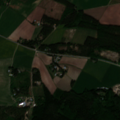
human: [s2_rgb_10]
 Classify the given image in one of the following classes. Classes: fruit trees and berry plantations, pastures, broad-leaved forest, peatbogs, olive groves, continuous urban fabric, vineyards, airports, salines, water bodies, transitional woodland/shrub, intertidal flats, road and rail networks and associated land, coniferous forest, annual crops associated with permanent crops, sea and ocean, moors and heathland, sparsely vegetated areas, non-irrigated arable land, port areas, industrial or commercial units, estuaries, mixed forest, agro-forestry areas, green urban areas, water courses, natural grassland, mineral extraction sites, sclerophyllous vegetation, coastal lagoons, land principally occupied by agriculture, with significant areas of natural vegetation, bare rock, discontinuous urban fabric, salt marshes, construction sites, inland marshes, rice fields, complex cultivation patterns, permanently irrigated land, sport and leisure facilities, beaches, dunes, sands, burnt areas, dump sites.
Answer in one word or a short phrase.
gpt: non-irrigated arable land, land principally occupied by agriculture, with significant areas of natural vegetation, coniferous forest, mixed forest, transitional woodland/shrub